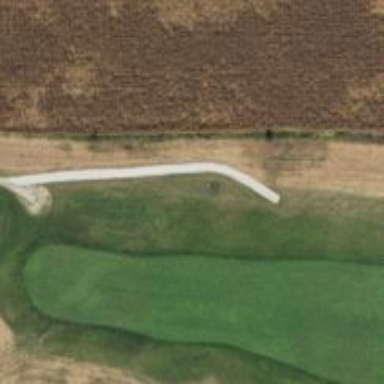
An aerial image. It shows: Path used for both walking and golf.